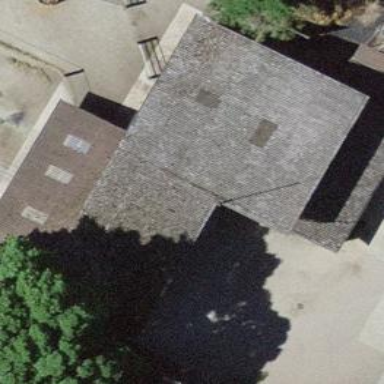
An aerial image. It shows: Barn.